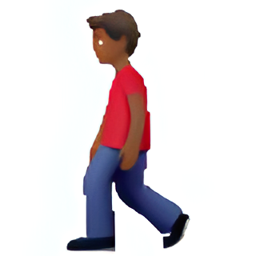
Name: man walking type 5
Emoji: 🚶🏾‍♂️
Group: People & Body
Sub-group: person-activity